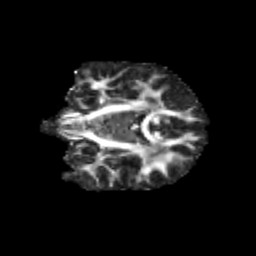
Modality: FA
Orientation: coronal
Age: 11
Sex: male
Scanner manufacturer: siemens
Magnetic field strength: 3 T
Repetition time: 3.8 s
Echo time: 0.07 s